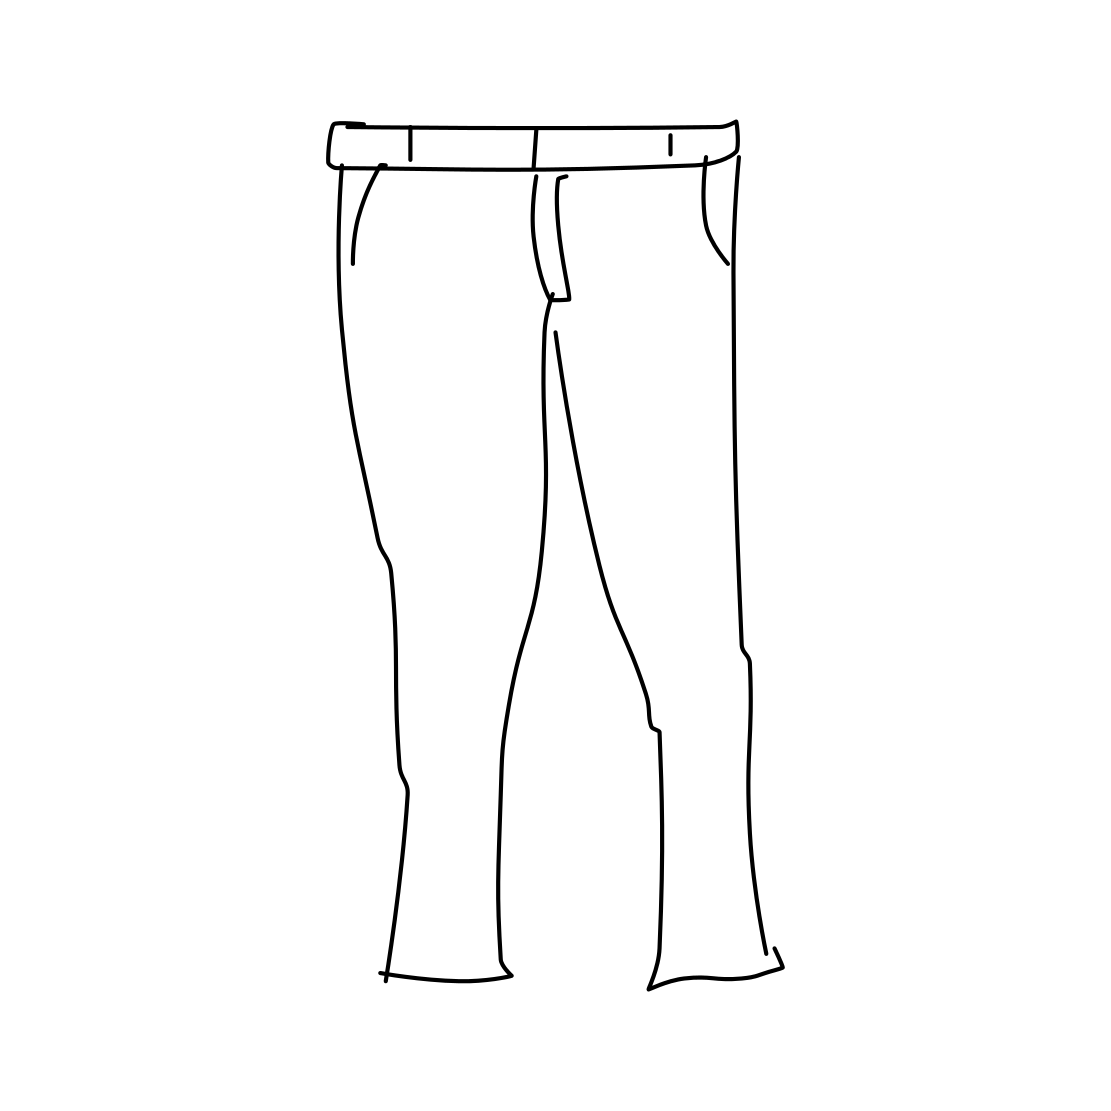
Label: trousers